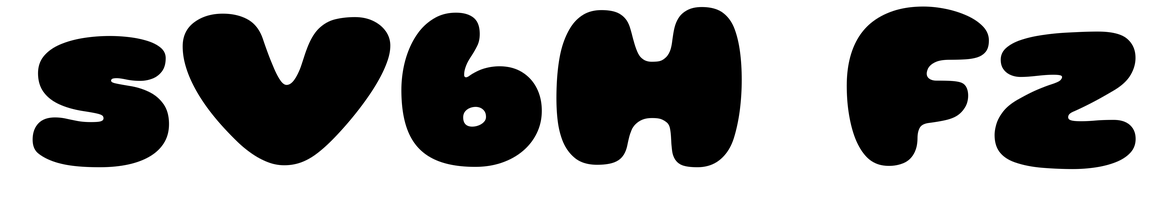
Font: Gluten_Black